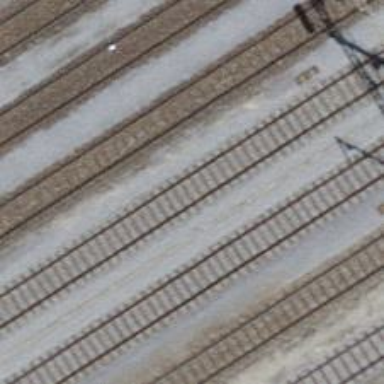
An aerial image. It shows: Railway signal.